Question: Get all panels whose due date is <= today's date.
:

'''
public ActionResult Index(PanelViewModel panelViewModel)
{
panelViewModel.Panels = _panelRepository.GetPanels()
.Where(p => p.PanelApplicationForms.Count > 0
&& p.IsPublish
&& p.PanelApplicationForms != null)
.OrderBy(t => t.Title);
return View(panelViewModel);
}
'''
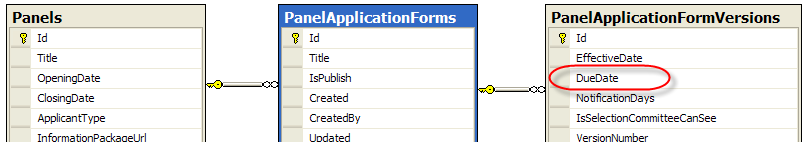
Answer: Try
'''
public ActionResult Index(PanelViewModel panelViewModel)
{
var proj = _panelRepository.GetPanels()
.Where(p => p.PanelApplicationForms.Count > 0
&& p.PanelApplicationForms
.Any(f => f.PanelApplicationFormVersions
.Any(v => v.DueDate <= today))
&& p.IsPublish
&& p.PanelApplicationForms != null)
.OrderBy(t => t.Title)
.Select(p => new {
Panel = p,
PanelApplicationForms = p.PanelApplicationForms
.Where(f => f.PanelApplicationFormVersions
.Any(v => v.DueDate <= today))
})
.ToList();
panelViewModel.Panels = proj.Select(p => p.Panel);
return View(panelViewModel);
}
'''